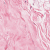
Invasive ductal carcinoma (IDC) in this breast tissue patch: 0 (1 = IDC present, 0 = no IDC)